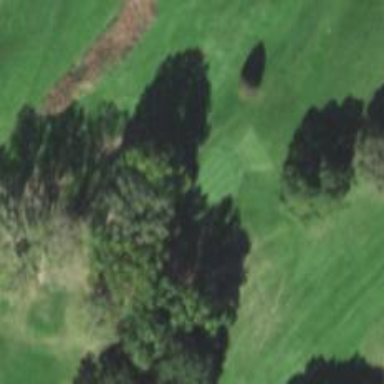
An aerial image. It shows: Golf hole.